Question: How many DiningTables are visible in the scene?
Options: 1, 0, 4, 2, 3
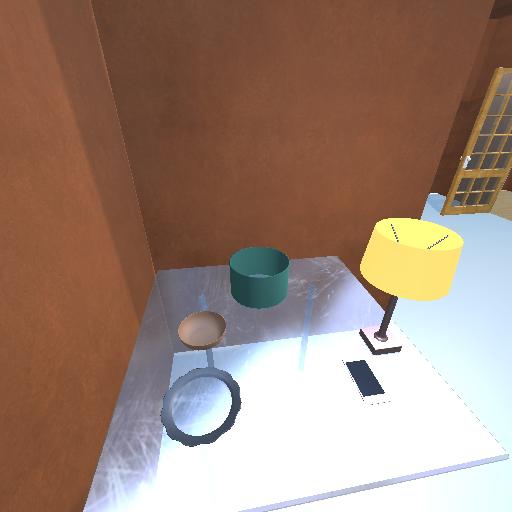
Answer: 1